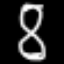
Label: hourglass